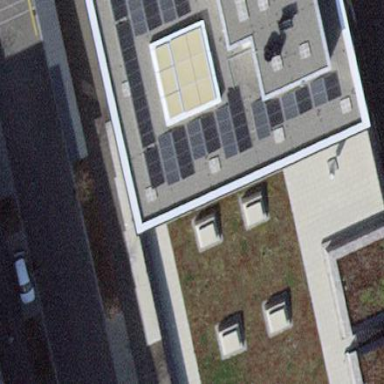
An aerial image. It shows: Office building with flat roof.